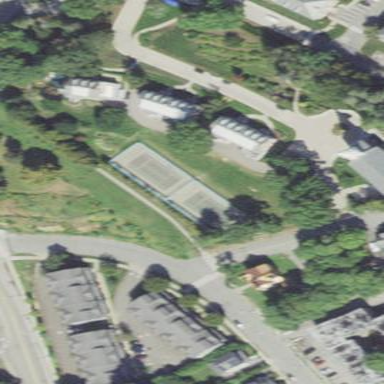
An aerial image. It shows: Tennis court on the leisure land pitch.